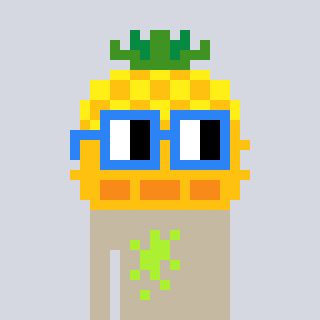
a pixel art character with square blue glasses, a pineapple-shaped head and a bege-colored body on a cool background